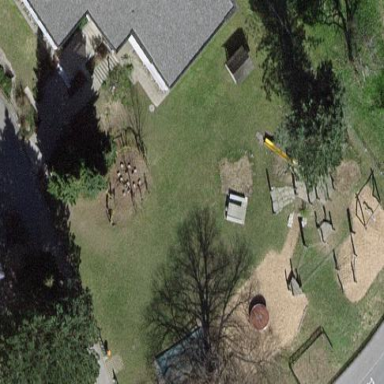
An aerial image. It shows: Playground with grass surface. The playground has playful theme.